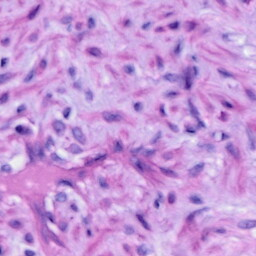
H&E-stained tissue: Cervix